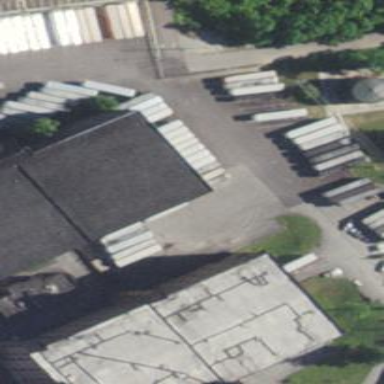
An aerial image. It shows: Part of building.